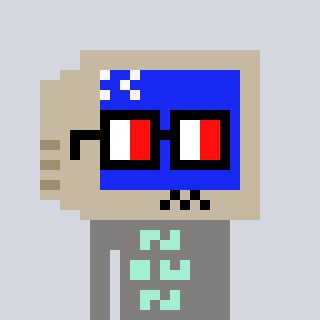
a pixel art character with square glasses with black frames and red eyes, a old monitor-shaped head and a bluegrey-colored body on a cool background